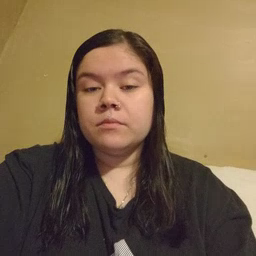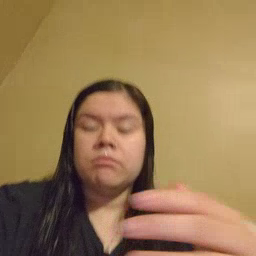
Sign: have